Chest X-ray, PA view. Patient: 63 years old, sex M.
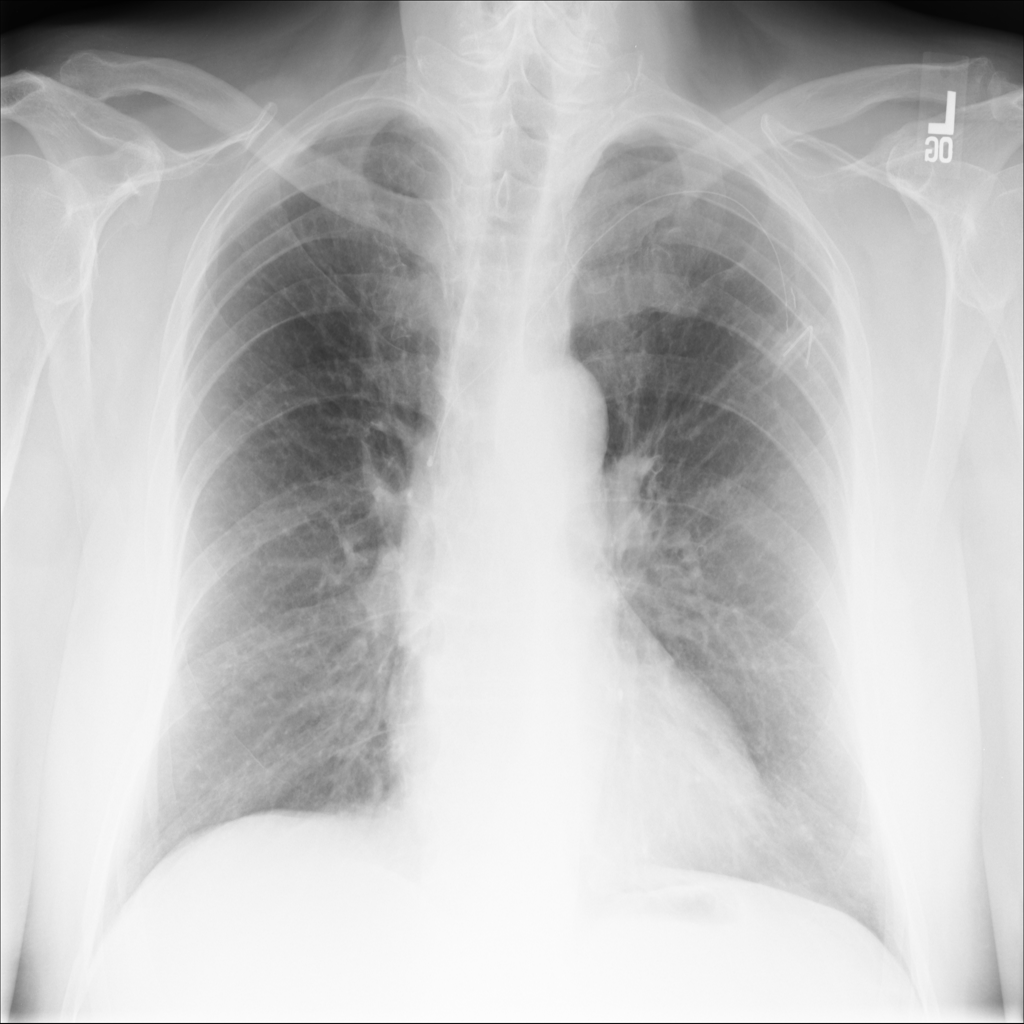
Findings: No Finding